Field crop: maize
Growth stage: 2
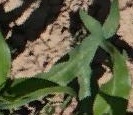
Species: maize